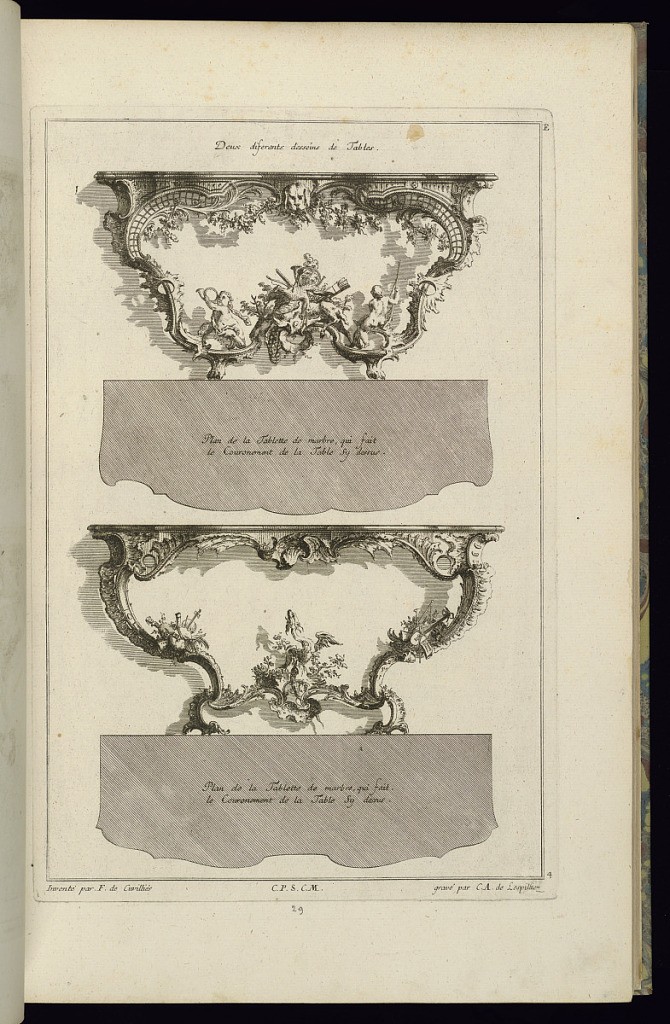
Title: Deux diferents desseins de Tables
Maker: François de Cuvilliés the Elder, Belgian, 1695 - 1768
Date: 1745
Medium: Etching and engraving on off-white laid paper
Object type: Print
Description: Elevations of designs for two console tables with the plans of their marble tabletops. The table frame is comprised of ornament motifs including trelliswork, vines, attributes of the hunt, a dragon, and trophies of music and theater. The plate is signed and numbered.